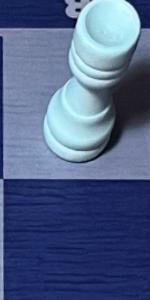
Label: Empty